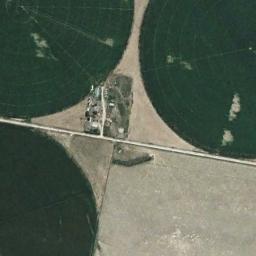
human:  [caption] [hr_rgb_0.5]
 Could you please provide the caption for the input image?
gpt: Some green circle farmland are in the bare land .

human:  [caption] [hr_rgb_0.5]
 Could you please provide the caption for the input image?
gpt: Round fields are separated by white lines .

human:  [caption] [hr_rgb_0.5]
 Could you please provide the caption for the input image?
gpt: Three dark green circular farmlands are on the wasteland and some buildings beside .

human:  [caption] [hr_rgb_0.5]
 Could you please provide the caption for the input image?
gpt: Three neatly arranged circular green fields .

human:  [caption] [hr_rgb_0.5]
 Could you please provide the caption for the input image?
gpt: There are three green circular farmlands .